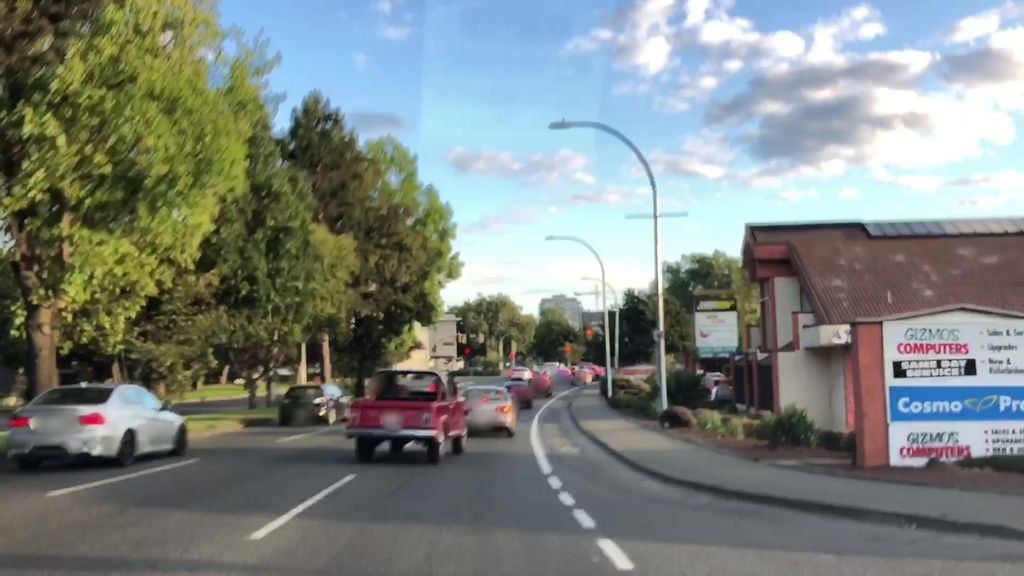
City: victoria